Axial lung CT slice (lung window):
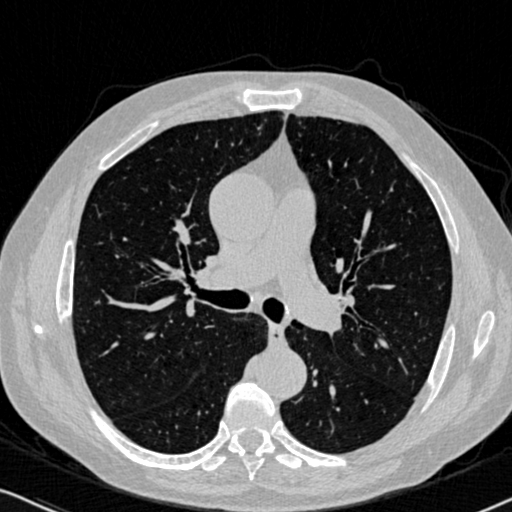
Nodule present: no